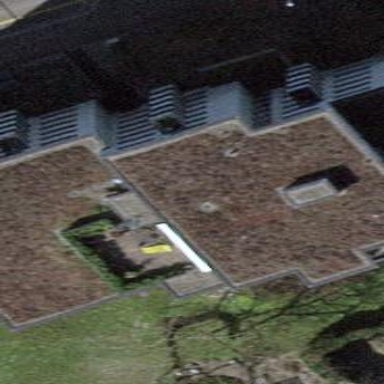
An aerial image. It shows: Balcony as part of building.